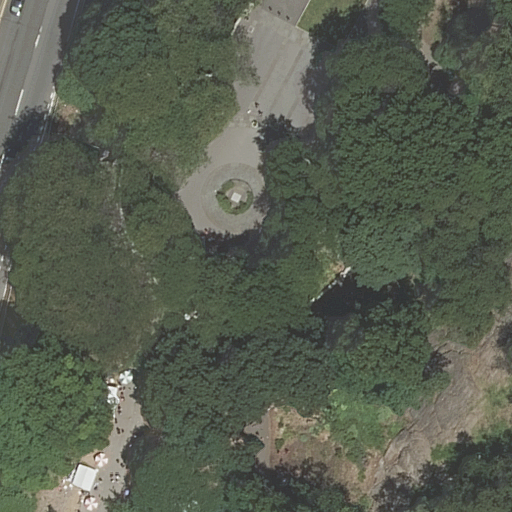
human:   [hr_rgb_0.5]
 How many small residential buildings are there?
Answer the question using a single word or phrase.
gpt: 0

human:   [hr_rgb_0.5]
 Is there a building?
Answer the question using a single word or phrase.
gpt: no

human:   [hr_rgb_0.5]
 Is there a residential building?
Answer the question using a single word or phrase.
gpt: no

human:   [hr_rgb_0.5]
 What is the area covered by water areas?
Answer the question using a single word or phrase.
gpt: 0m2

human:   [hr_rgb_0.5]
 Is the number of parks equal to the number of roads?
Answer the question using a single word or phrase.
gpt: no

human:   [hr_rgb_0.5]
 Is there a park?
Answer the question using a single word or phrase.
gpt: yes

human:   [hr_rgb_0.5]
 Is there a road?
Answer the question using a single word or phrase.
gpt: yes

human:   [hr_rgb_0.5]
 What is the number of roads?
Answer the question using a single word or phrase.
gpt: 6

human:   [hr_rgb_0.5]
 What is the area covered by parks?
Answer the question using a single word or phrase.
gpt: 434m2

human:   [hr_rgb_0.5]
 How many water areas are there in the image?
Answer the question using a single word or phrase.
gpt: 0

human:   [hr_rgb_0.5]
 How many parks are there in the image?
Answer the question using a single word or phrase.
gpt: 1

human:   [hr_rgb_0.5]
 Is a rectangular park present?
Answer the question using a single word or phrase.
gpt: yes

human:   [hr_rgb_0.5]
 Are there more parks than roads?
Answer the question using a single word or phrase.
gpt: no

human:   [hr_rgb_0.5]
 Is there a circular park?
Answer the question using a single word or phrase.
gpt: no

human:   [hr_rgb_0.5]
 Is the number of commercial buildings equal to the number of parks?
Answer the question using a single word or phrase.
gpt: no

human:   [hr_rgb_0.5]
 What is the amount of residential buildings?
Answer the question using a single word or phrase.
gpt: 0

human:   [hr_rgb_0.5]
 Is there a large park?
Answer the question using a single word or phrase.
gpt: no

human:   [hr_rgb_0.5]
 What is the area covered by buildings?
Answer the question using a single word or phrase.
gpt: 0m2

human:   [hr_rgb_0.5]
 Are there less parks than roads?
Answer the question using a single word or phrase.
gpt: yes

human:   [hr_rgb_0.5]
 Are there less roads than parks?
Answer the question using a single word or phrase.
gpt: no

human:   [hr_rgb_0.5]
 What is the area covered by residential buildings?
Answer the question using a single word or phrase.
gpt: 0m2

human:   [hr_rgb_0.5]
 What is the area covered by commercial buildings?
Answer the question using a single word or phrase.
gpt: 0m2

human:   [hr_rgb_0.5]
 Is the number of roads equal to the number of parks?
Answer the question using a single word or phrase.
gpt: no

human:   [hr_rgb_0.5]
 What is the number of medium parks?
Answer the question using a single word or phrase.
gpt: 1

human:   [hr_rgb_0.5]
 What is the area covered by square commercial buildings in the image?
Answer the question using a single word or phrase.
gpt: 0m2

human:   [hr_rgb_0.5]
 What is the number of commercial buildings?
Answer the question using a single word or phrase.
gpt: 0

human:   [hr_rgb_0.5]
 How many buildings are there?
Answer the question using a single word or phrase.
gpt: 0

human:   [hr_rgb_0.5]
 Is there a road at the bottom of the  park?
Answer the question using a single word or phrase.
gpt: yes

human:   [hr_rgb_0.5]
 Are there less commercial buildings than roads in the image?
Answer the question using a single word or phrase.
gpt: yes

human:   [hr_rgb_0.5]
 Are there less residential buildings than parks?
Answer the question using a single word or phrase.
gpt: yes

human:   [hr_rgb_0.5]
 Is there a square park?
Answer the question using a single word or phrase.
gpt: no

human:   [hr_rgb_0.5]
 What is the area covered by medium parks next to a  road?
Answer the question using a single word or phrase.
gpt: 434m2

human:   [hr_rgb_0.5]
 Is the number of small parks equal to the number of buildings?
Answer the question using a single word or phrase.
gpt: yes

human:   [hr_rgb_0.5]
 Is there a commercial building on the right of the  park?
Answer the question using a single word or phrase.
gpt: no

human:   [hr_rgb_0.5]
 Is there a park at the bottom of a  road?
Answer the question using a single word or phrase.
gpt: no

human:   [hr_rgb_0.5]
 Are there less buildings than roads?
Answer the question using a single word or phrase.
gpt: yes

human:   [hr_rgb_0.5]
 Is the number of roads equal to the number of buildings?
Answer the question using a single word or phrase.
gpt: no

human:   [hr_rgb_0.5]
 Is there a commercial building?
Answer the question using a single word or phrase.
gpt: no

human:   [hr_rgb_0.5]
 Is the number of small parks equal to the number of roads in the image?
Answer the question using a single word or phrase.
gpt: no

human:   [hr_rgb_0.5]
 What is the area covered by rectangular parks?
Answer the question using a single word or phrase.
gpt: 434m2

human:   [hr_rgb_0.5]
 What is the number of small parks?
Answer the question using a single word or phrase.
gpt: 0

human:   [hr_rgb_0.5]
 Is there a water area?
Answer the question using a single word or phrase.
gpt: no

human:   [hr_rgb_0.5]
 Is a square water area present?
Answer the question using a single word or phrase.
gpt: no

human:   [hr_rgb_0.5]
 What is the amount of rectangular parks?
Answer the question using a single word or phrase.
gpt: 1

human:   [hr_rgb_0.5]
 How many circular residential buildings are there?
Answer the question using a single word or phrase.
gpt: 0

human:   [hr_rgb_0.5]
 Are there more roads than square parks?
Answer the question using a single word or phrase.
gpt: yes

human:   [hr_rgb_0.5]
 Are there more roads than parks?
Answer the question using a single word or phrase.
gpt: yes

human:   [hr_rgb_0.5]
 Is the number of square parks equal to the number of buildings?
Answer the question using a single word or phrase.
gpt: yes

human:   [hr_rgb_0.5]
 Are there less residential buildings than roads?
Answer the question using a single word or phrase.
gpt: yes

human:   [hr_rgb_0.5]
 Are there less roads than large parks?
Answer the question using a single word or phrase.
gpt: no

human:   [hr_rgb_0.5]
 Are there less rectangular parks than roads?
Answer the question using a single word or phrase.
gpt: yes

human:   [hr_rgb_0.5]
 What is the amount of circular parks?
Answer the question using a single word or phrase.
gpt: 0

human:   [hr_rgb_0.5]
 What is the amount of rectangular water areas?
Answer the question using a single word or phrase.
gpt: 0

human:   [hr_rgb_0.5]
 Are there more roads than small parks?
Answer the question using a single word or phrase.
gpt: yes

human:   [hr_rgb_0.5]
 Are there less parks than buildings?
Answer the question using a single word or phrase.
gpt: no

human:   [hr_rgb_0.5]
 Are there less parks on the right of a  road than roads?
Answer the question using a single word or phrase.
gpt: yes

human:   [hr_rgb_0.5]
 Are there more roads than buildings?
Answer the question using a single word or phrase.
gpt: yes

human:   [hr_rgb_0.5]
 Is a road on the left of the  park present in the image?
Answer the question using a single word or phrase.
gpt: yes

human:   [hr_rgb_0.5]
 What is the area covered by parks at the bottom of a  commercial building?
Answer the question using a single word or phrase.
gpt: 0m2

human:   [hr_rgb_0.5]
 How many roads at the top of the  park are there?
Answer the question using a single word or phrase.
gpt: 0

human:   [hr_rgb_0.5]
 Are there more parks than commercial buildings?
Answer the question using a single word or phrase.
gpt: yes

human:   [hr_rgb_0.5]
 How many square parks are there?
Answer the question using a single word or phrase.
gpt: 0

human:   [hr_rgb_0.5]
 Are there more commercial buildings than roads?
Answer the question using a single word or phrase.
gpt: no

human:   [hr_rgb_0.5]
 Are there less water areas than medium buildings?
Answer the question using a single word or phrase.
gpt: no